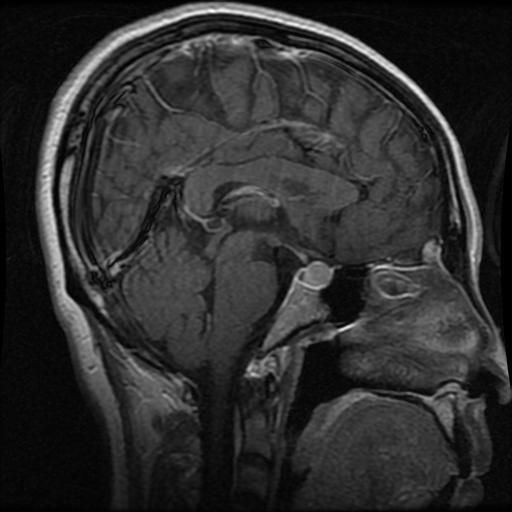
Label: pituitary